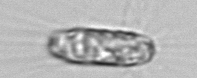
Label: Corethron_hystrix